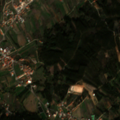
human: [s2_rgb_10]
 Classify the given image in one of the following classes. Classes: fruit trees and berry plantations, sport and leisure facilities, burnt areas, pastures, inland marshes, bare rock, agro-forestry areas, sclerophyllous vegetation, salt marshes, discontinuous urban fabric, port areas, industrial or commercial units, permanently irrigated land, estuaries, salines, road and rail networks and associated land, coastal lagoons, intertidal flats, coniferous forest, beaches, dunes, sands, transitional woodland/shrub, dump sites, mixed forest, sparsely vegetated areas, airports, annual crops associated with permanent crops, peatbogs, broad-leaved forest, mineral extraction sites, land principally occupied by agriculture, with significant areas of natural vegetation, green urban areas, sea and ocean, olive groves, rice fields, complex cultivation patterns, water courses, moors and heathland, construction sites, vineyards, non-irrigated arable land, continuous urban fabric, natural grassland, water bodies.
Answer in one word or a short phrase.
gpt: discontinuous urban fabric, olive groves, annual crops associated with permanent crops, complex cultivation patterns, land principally occupied by agriculture, with significant areas of natural vegetation, mixed forest